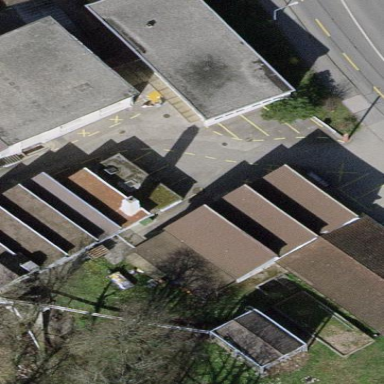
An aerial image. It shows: Commercial building.